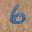
Label: 6